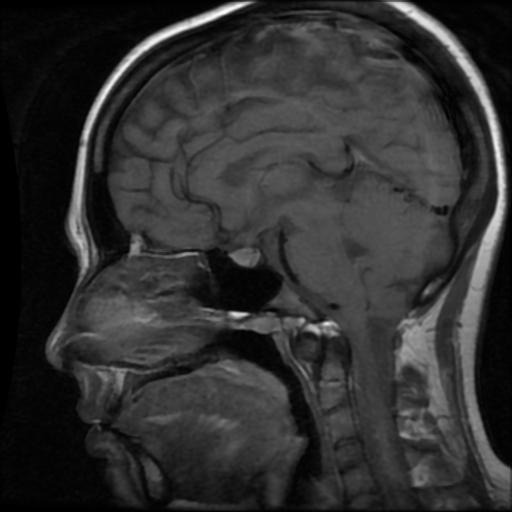
Label: pituitary